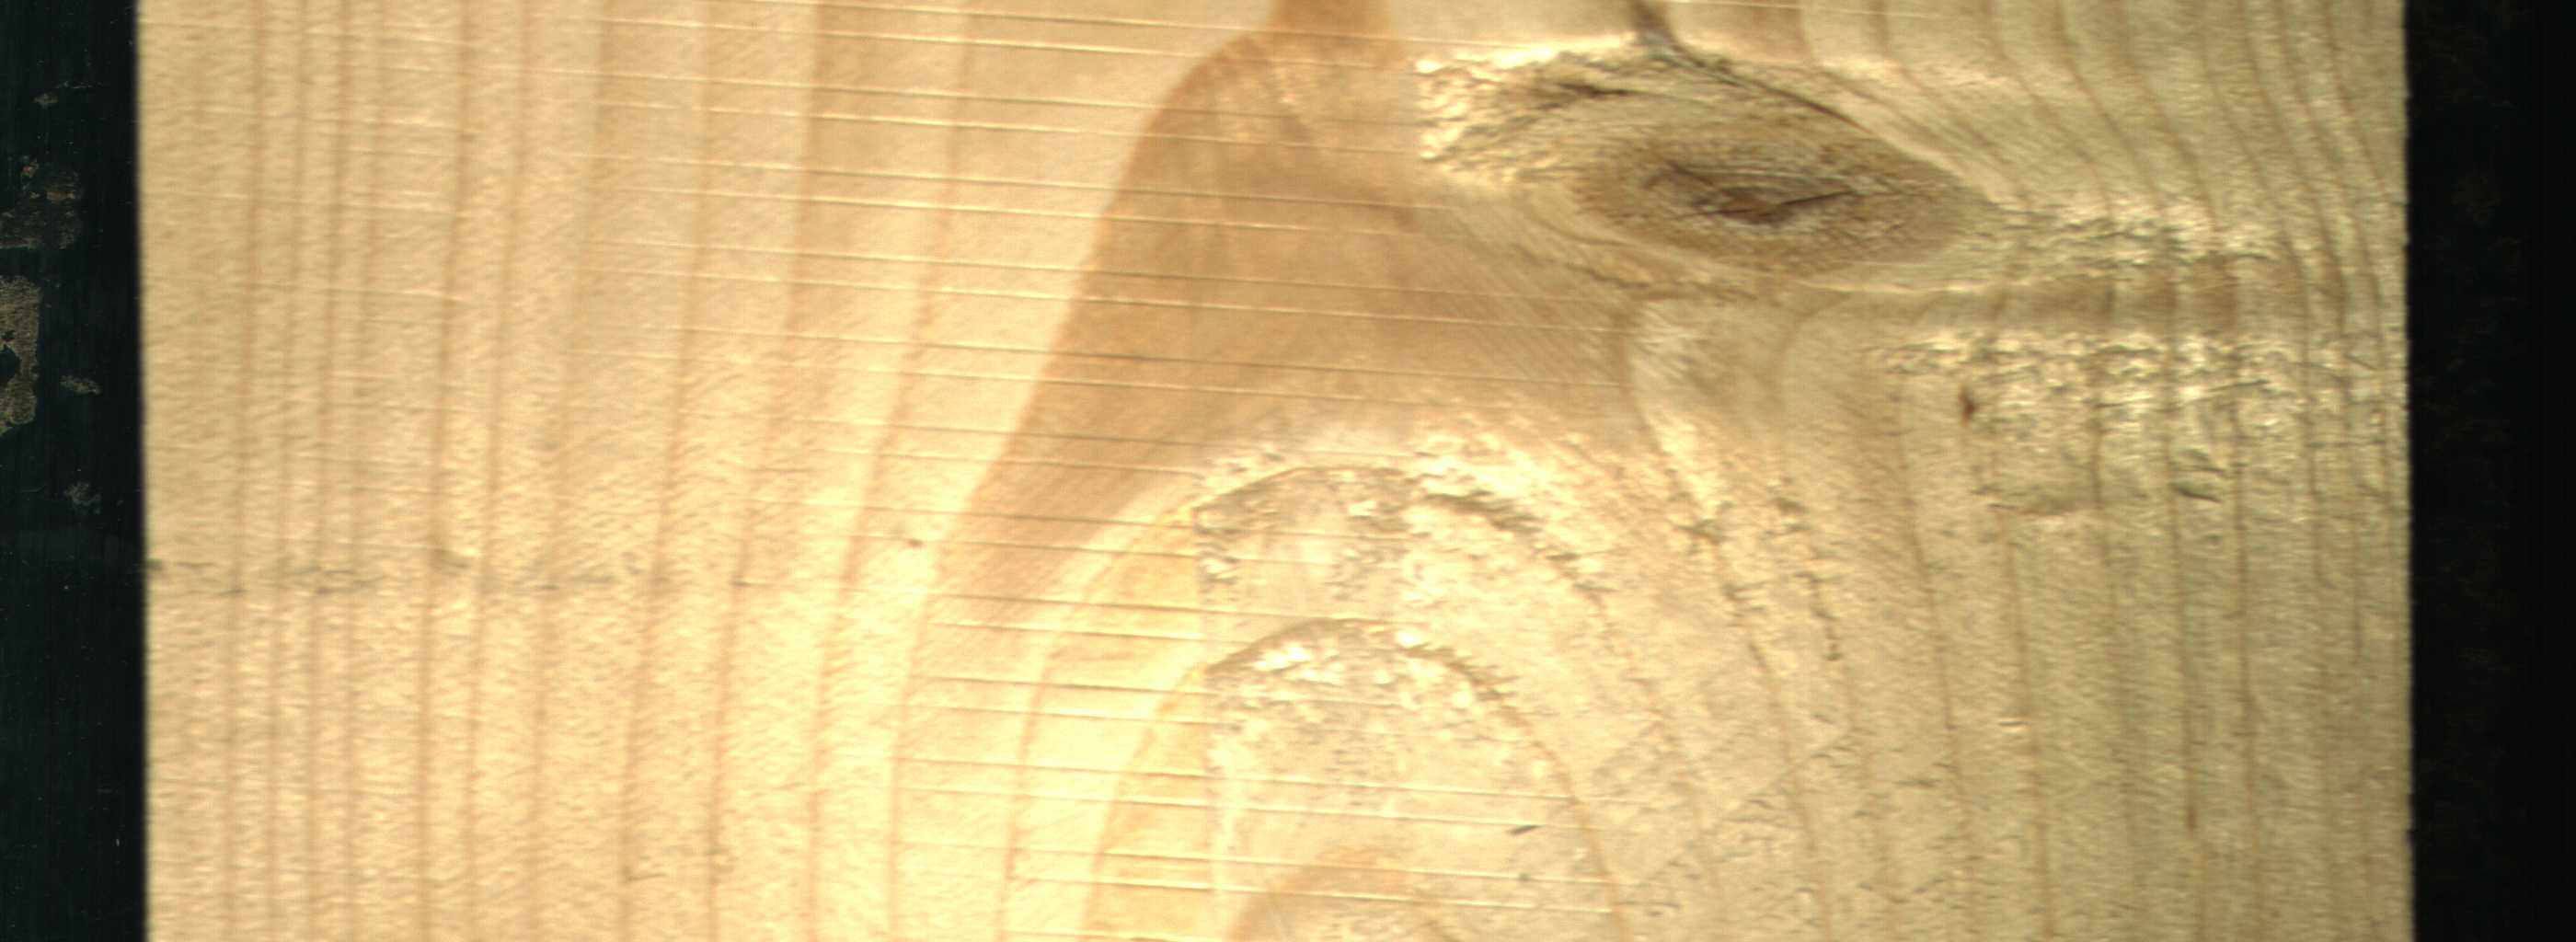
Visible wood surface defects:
knot_with_crack